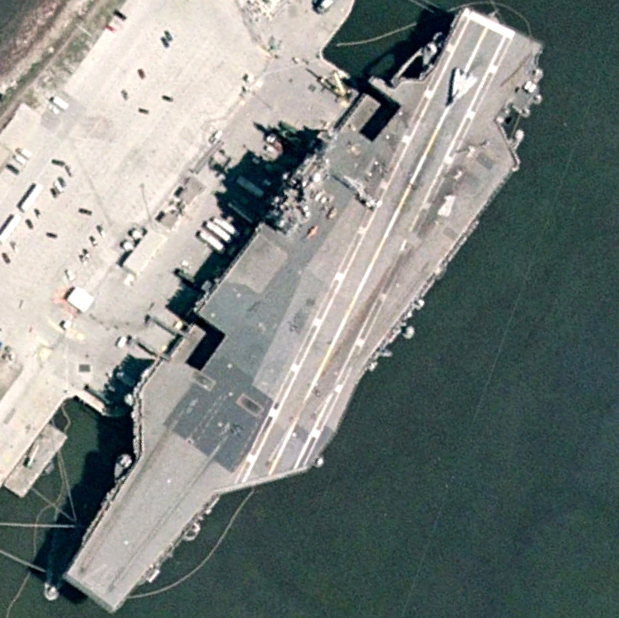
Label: aircraft_carrier